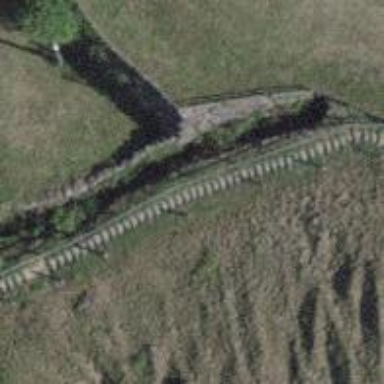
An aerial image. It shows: Steps made of ground.